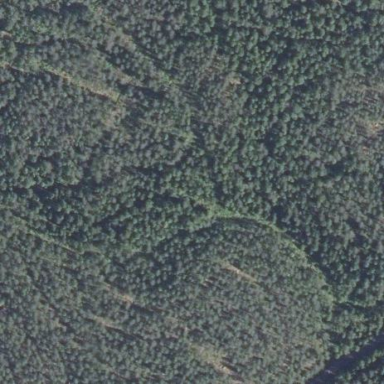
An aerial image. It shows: Woodland with needle-leaved trees.